【题型】解答题　【知识点】平面几何　【难度】easy
已知：如图所示，$AC$、$BD$ 相交于点 $O$，连接 $AB$、$CD$，且 $\angle ABD = \angle ACD$。求证：$\triangle AOB \sim \triangle DOC$。

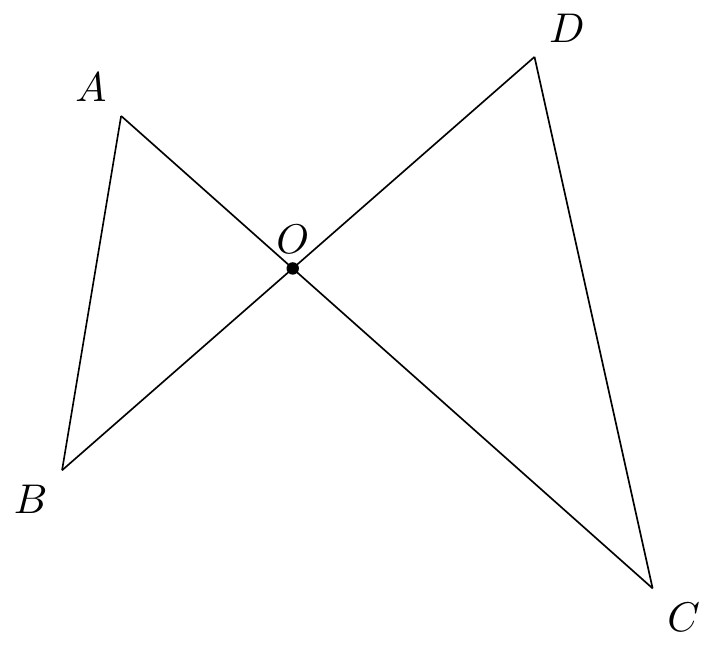
【解答】
证明：
$\because \angle ABD = \angle ACD$，$\angle AOB = \angle DOC$，

$\therefore \triangle AOB \sim \triangle DOC$。